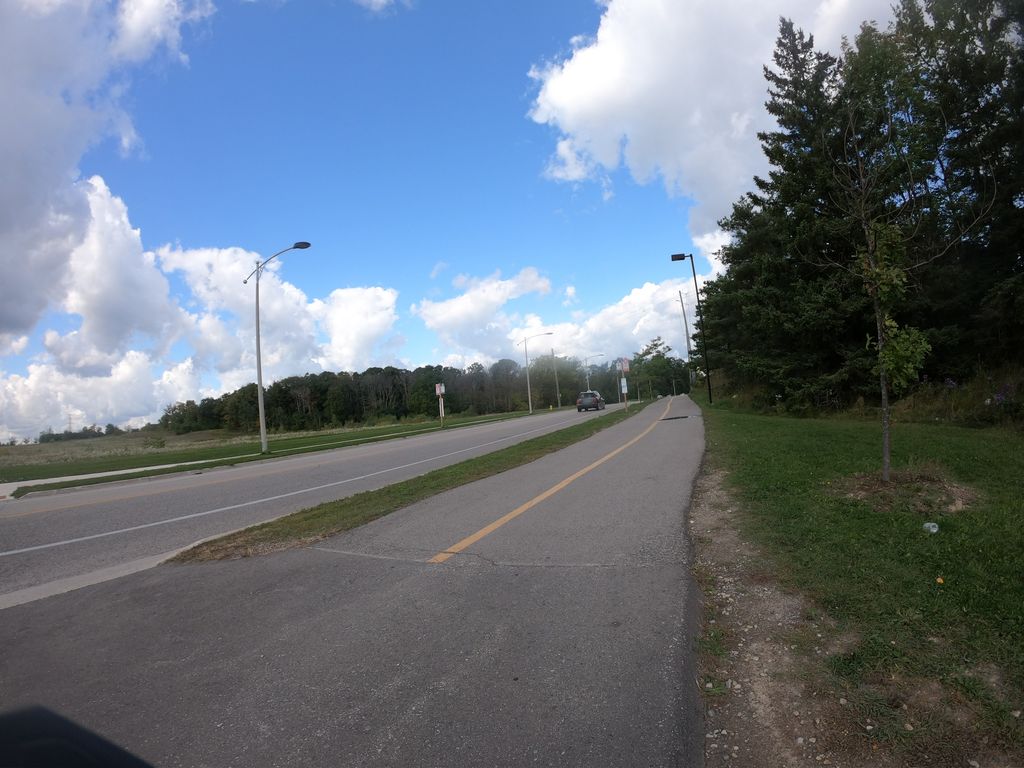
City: kitchener-waterloo